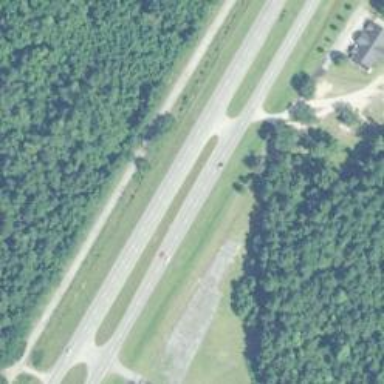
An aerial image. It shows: Trunk link highway.